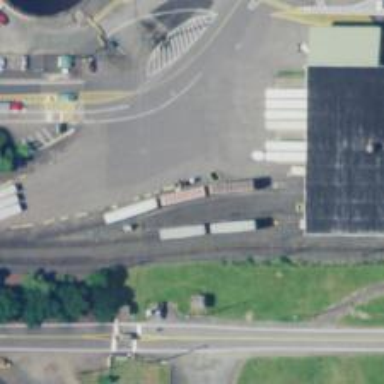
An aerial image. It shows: Railway siding with rails.